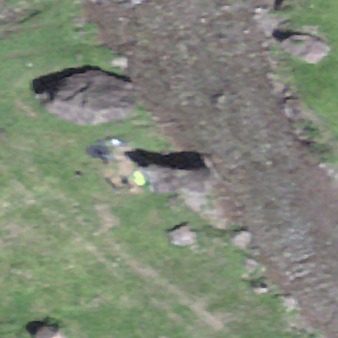
Label: bouldering_area